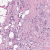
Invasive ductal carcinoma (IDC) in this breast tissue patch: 1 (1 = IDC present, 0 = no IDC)